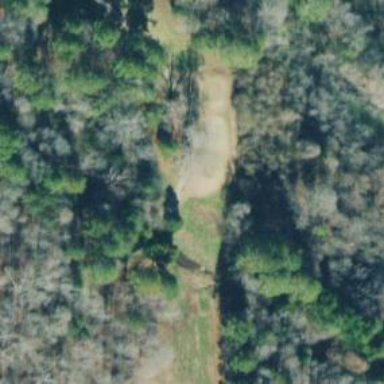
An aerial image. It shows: Path bridge used as golf cartpath.